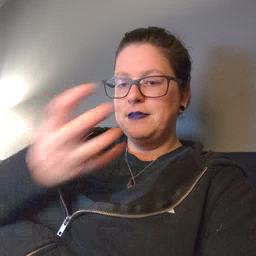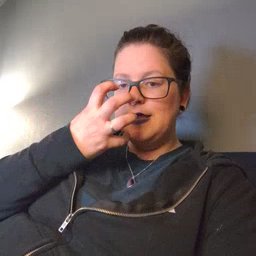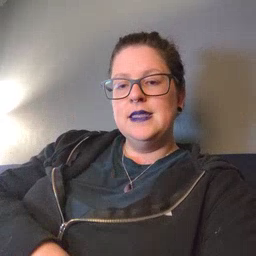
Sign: mad